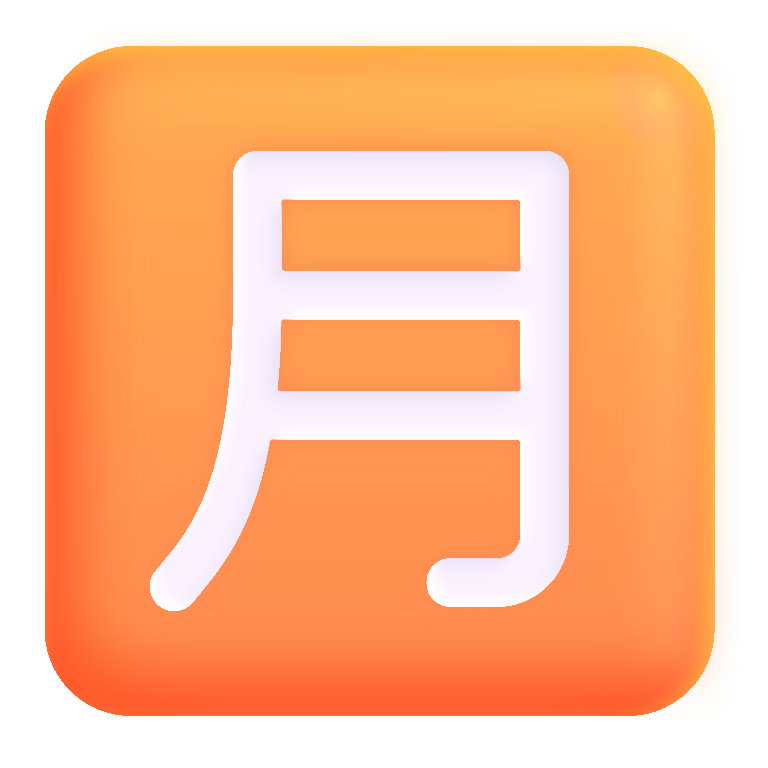
japanese monthly amount button color